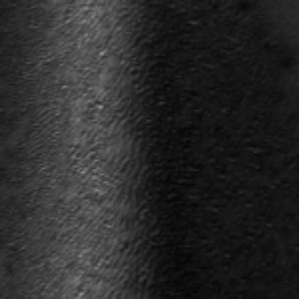
Label: frost